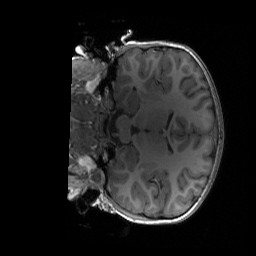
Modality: T1w
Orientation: coronal
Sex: male
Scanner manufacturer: siemens
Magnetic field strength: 3 T
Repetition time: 1.9 s
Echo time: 0.00243 s